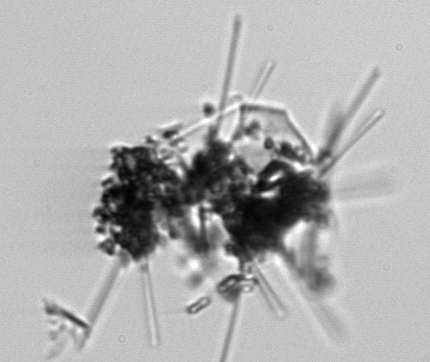
Label: Asterionellopsis_glacialis